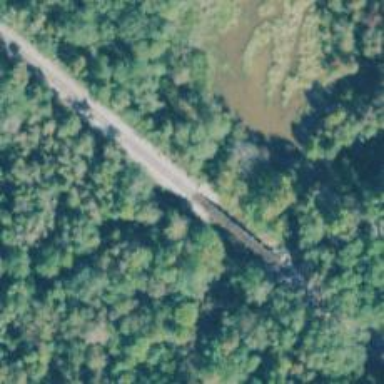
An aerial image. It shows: Bridge over railway track used for transporting lumber.